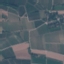
Land use / land cover: PermanentCrop